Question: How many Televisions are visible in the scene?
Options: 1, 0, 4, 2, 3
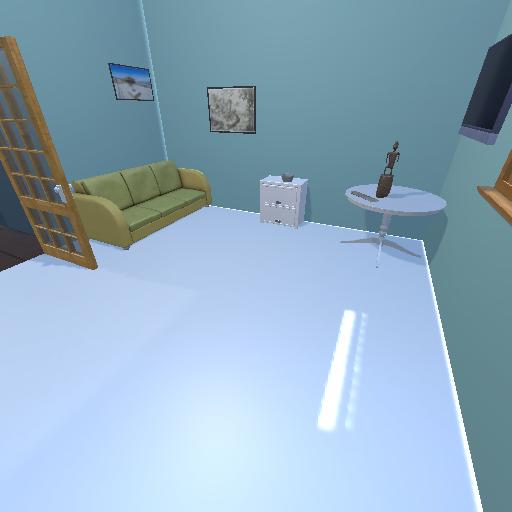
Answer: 1